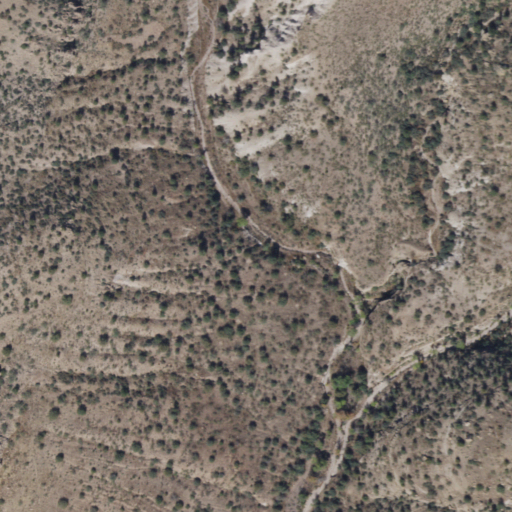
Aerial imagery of valley in Arizona named Butcherknife Canyon containing only shrub